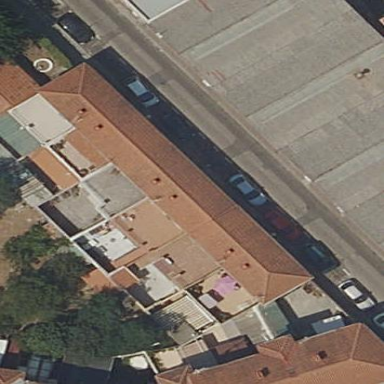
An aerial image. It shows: Terrace building.